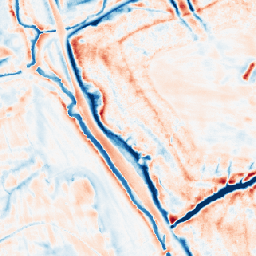
Category: edge_preserving
Decomposition family: bilateral
Decomposition parameters: d: 21
sigma_color: 75
sigma_space: 25
Upsampling method: area
Upsampling parameters: scale: 8
Upsampling scale: 8